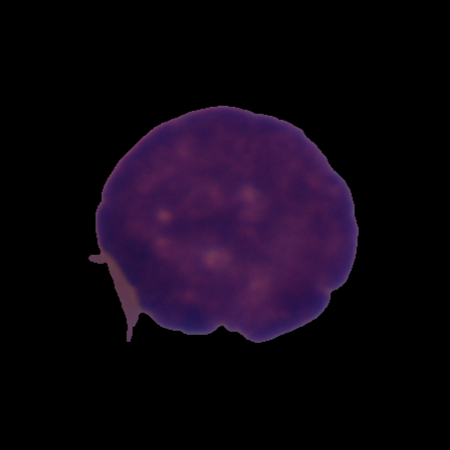
Label: cancer